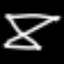
Label: hourglass